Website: macys
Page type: billing-address
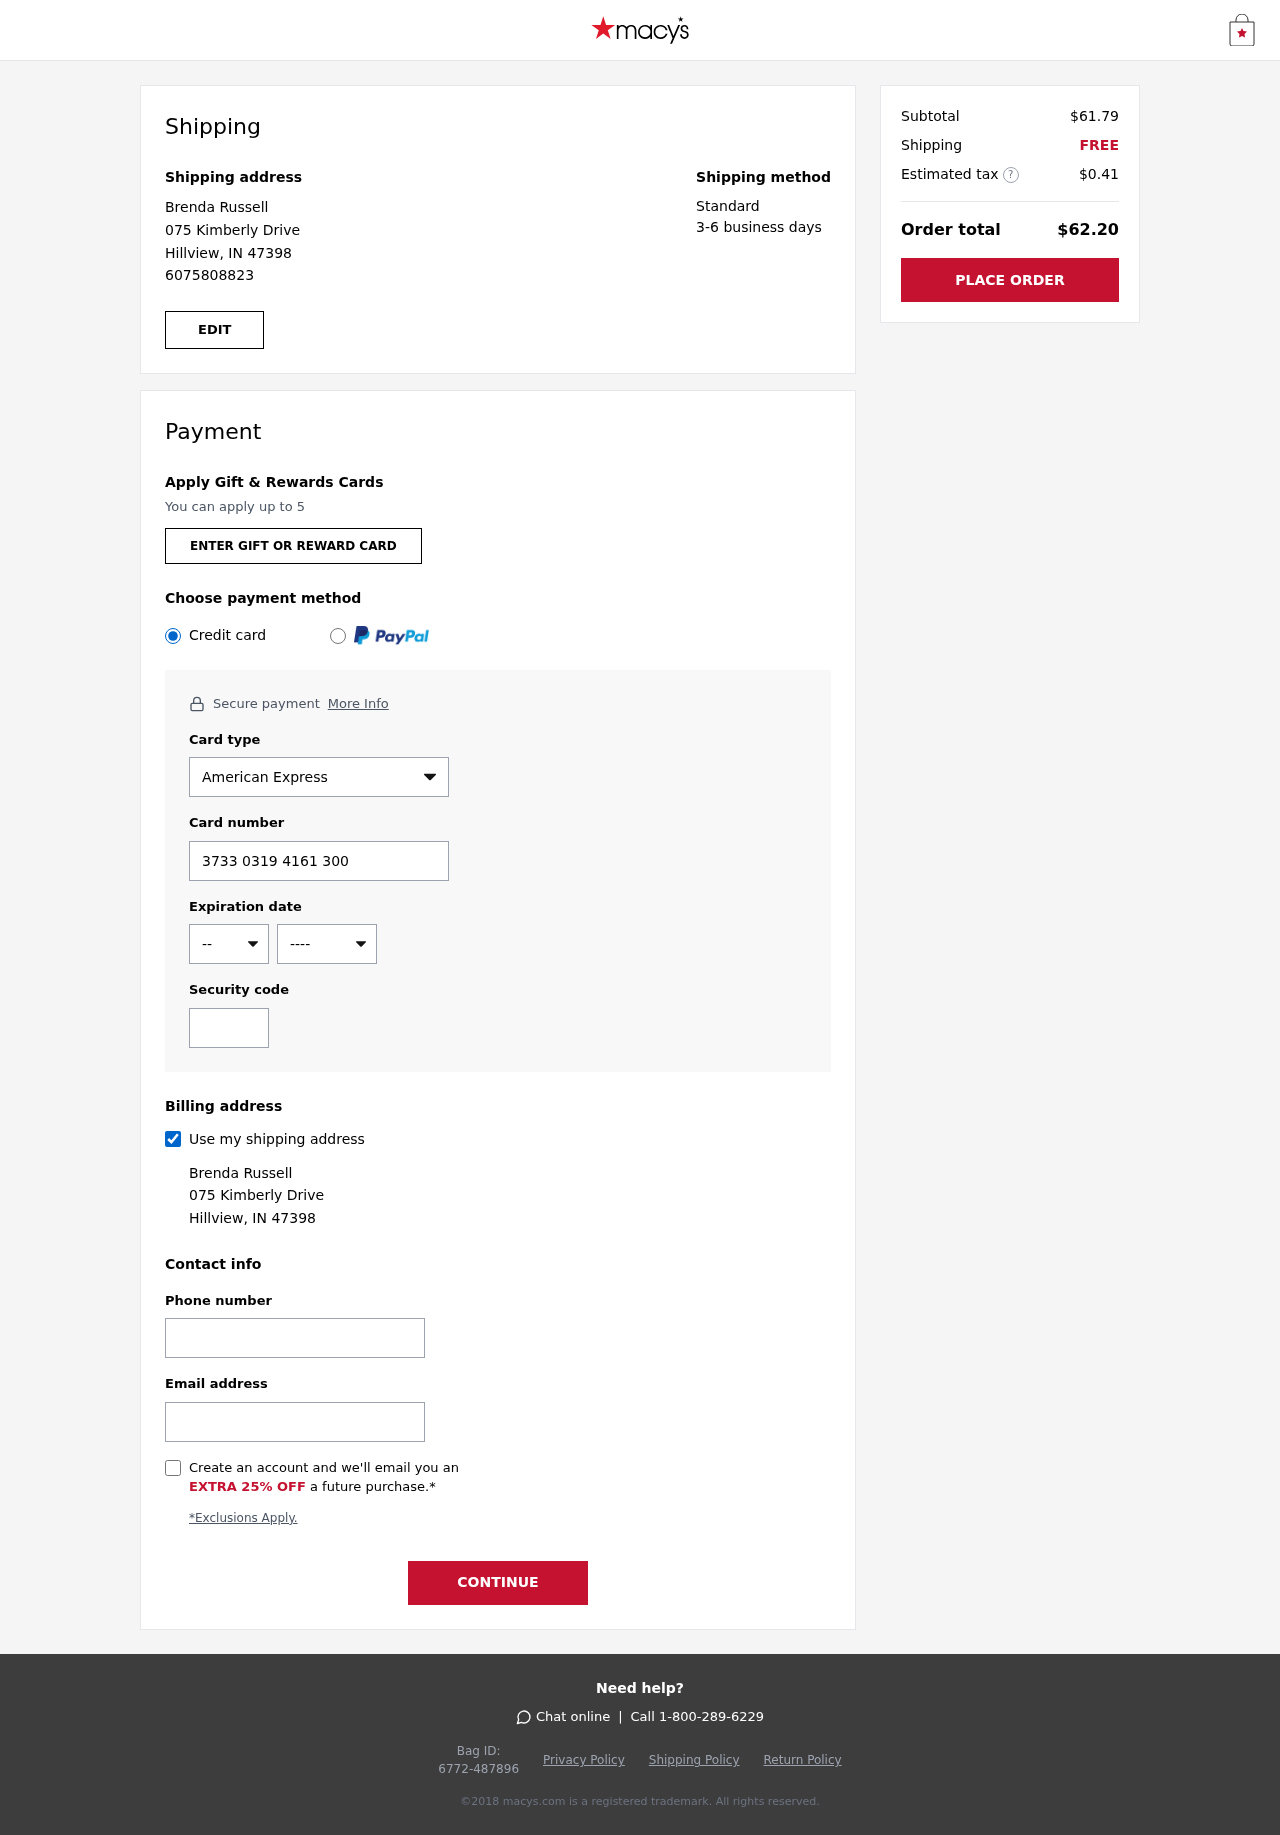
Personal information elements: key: PII_CARD_CVV
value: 0204
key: PII_CARD_EXPIRY_MONTH
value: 12
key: PII_CARD_EXPIRY_YEAR
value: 28
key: PII_CARD_NUMBER
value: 3733 0319 4161 300
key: PII_CARD_TYPE
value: American Express
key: PII_EMAIL
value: brenda.russell@hotmail.com
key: PII_FULLNAME
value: Brenda Russell
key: PII_PHONE
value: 6075808823
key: PII_STREET
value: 075 Kimberly Drive
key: PII_CITY_STATE_ZIP
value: Hillview, IN 47398
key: PII_FIRSTNAME
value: Brenda
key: PII_LASTNAME
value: Russell
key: PII_FULLNAME2
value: Brenda Russell
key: PII_FULLNAME3
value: Brenda Russell
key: PII_FIRSTNAME2
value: Brenda
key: PII_FIRSTNAME3
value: Brenda
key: PII_LASTNAME2
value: Russell
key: PII_LASTNAME3
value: Russell
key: PII_FIRSTNAME_DERIVED
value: Brenda
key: PII_LASTNAME_DERIVED
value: Russell
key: PII_FULLNAME_DERIVED
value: Brenda Russell
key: PII_NAME_FULL_DERIVED
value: Brenda Russell
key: PII_PHONE2
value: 6075808823
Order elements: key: ORDER_SUBTOTAL
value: $61.79
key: ORDER_SHIPPING_COST
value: FREE
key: ORDER_TAX
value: $0.41
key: ORDER_TOTAL
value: $62.20